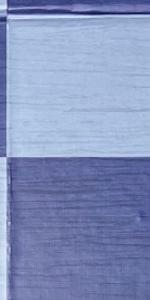
Label: Empty